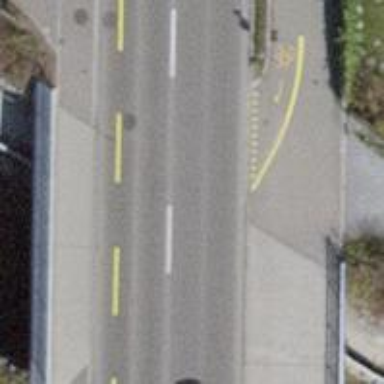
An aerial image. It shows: Secondary road bridge with asphalt surface and cycle lane on the left.